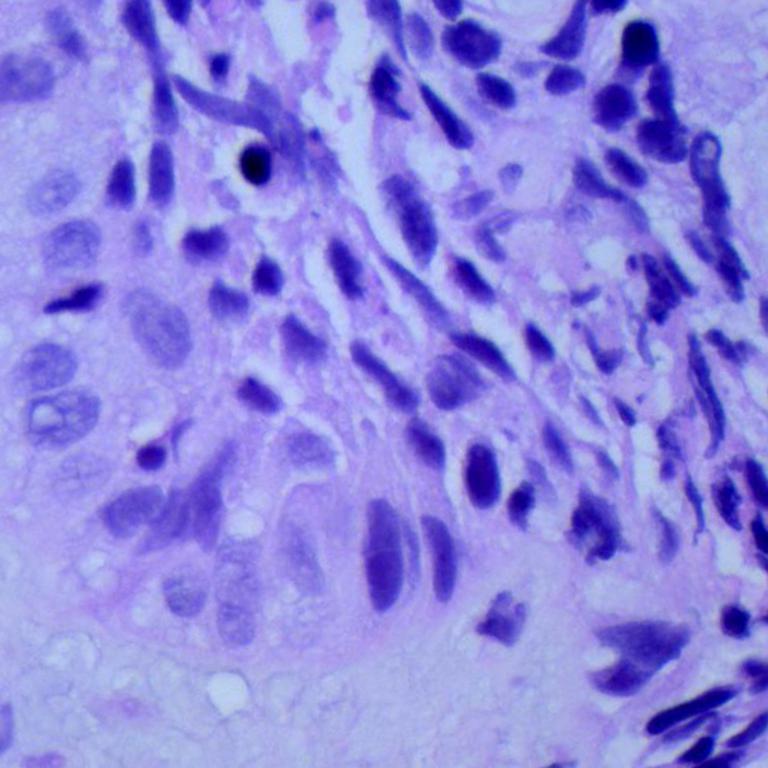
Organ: lung
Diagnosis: squamous carcinomas